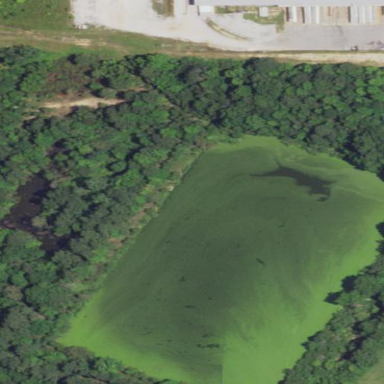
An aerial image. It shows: Pond with natural water.